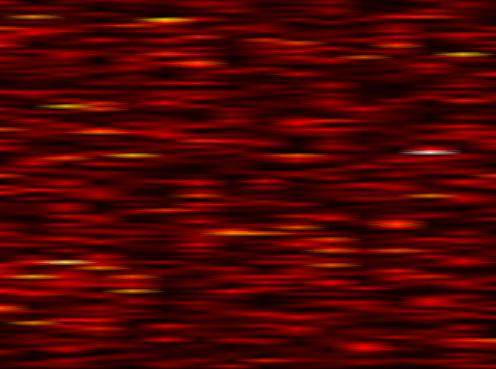
Label: FBMC